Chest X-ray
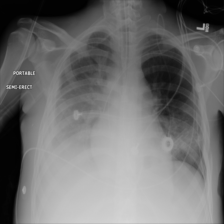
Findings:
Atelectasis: negative
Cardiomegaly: negative
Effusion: negative
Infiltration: negative
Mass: negative
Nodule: negative
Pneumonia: negative
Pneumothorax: negative
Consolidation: negative
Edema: negative
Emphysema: negative
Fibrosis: negative
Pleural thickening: negative
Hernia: negative